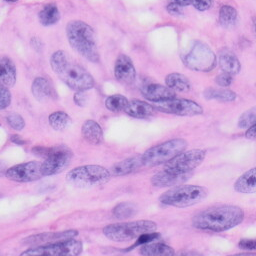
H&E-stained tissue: Skin